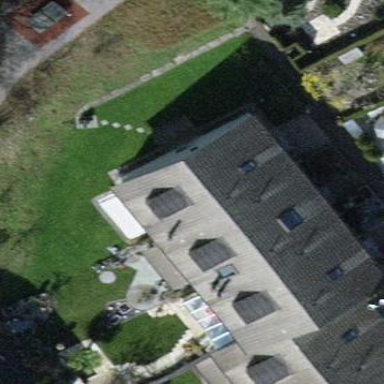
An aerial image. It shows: Semidetached house.